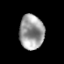
Tissue: prostate
Cell type: B cells
Senescence score: 0.1217
Nuclear area (px): 830
Mean DAPI intensity: 156.989